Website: lowes
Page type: receipt
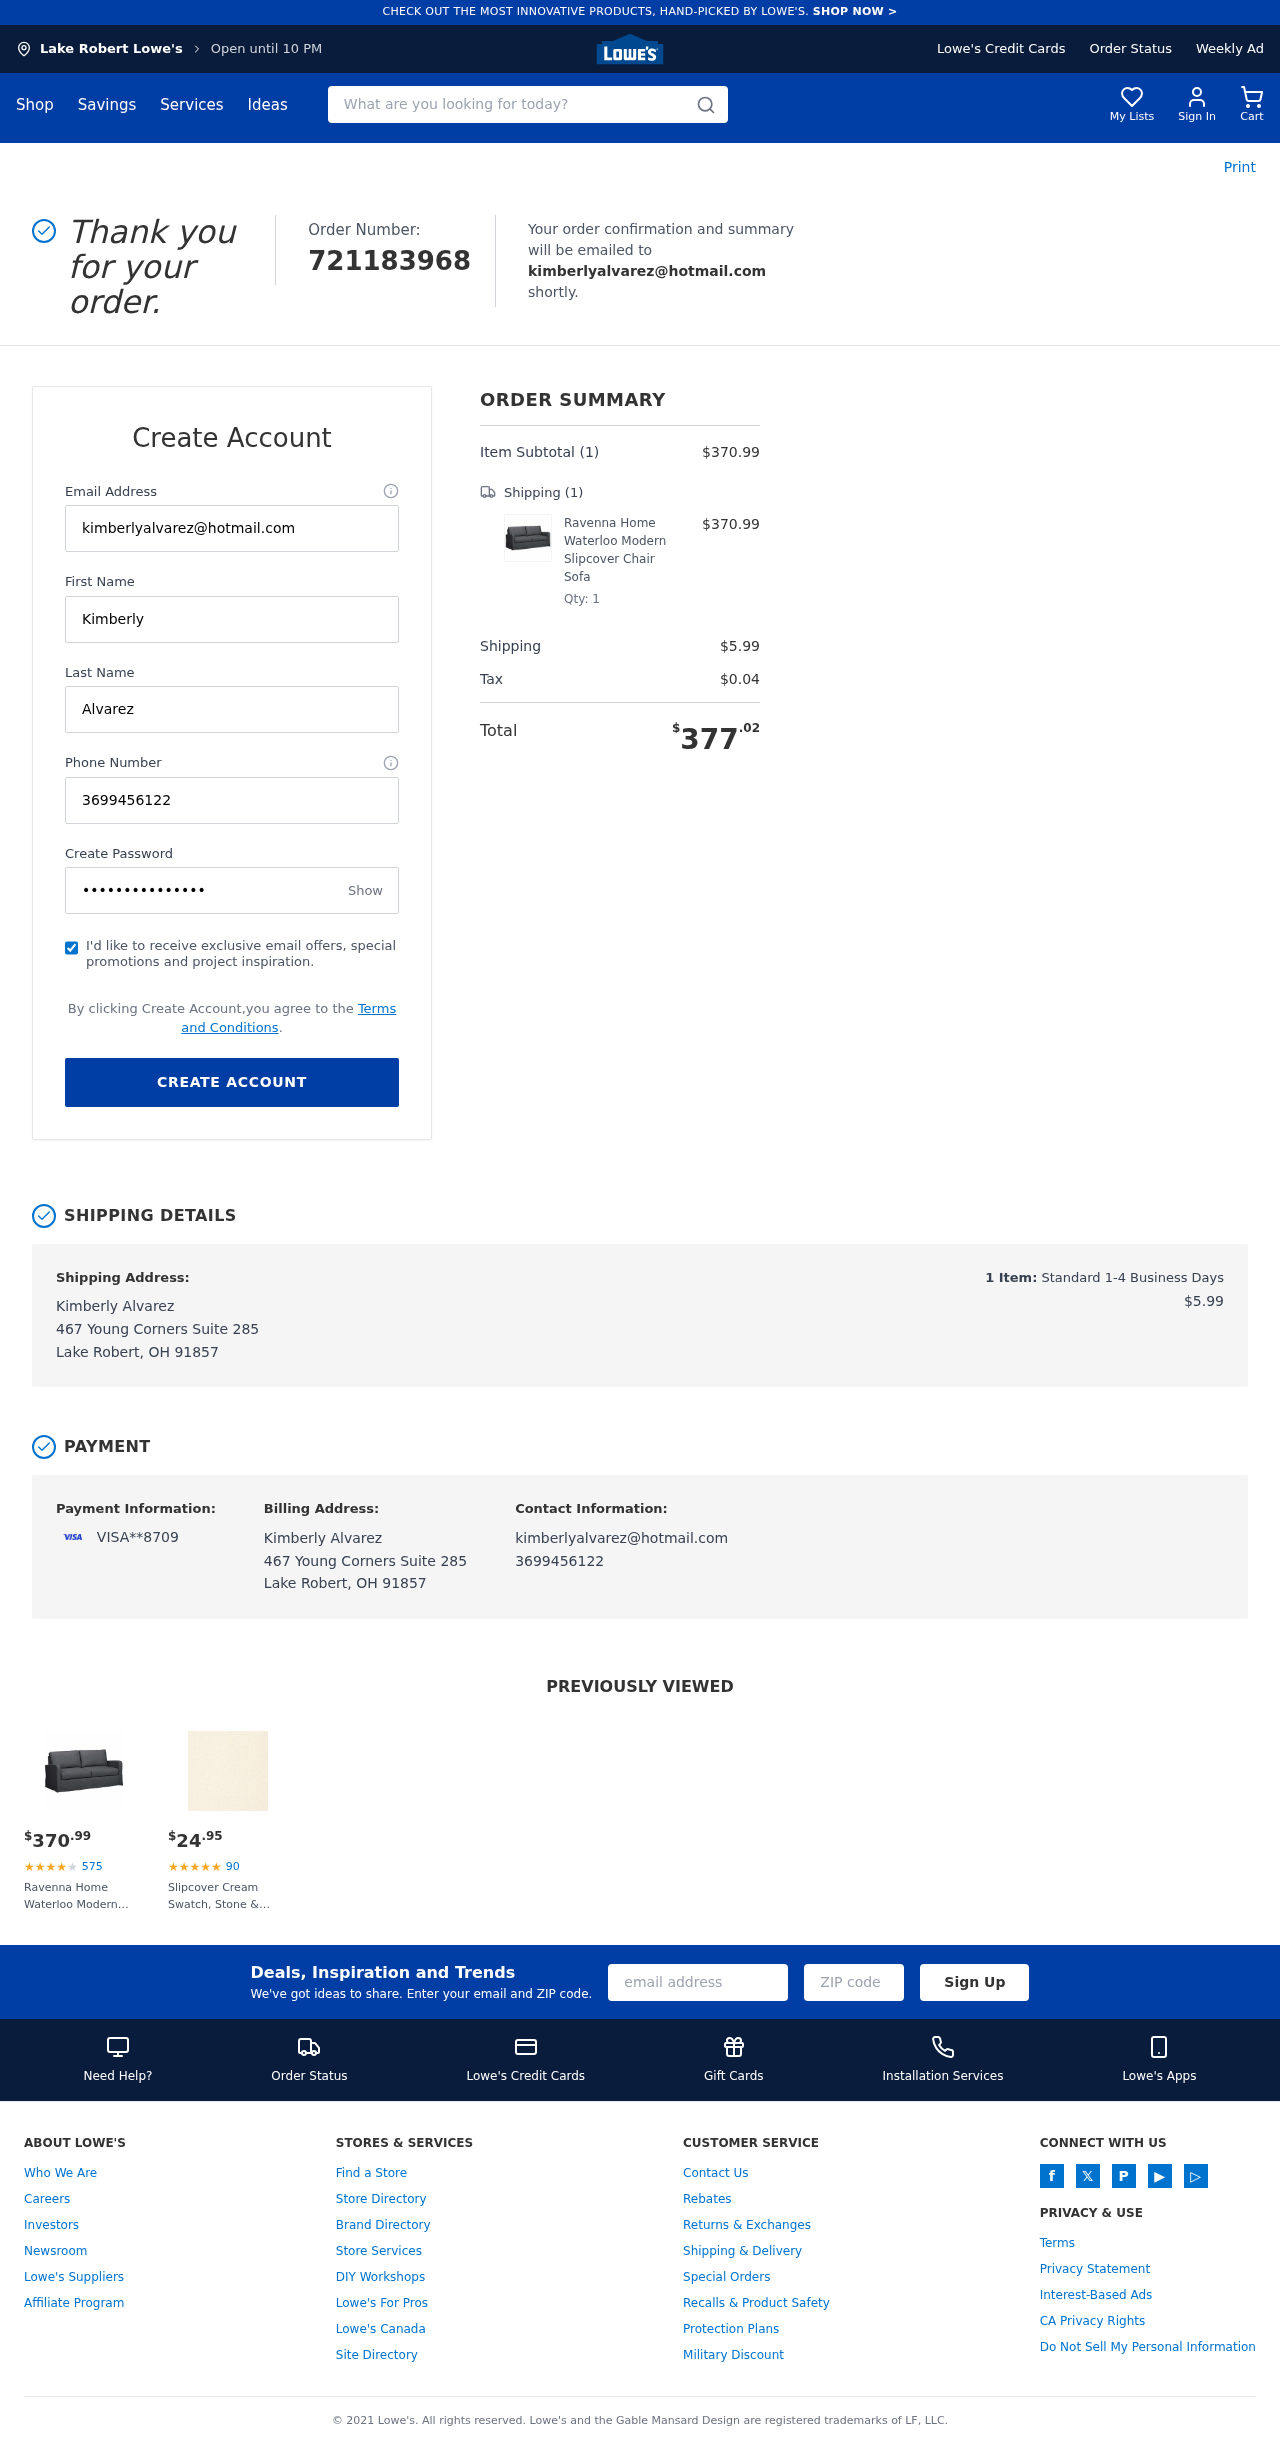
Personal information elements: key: PII_CARD_LAST4
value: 8709
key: PII_CARD_TYPE
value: VISA
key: PII_CITY
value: Lake Robert
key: PII_EMAIL
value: kimberlyalvarez@hotmail.com
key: PII_FULLNAME
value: Kimberly Alvarez
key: PII_PHONE
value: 3699456122
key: PII_STREET
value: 467 Young Corners Suite 285
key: PII_FIRSTNAME
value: Kimberly
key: PII_LASTNAME
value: Alvarez
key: PII_CITY_STATE_ZIP
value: Lake Robert, OH 91857
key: PII_FULLNAME2
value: Kimberly Alvarez
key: PII_FULLNAME3
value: Kimberly Alvarez
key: PII_FIRSTNAME2
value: Kimberly
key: PII_FIRSTNAME3
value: Kimberly
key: PII_LASTNAME2
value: Alvarez
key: PII_LASTNAME3
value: Alvarez
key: PII_FIRSTNAME_DERIVED
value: Kimberly
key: PII_LASTNAME_DERIVED
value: Alvarez
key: PII_FULLNAME_DERIVED
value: Kimberly Alvarez
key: PII_NAME_FULL_DERIVED
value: Kimberly Alvarez
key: PII_STREET2
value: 467 Young Corners Suite 285
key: PII_CITY_STATE_ZIP2
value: Lake Robert, OH 91857
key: PII_EMAIL2
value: kimberlyalvarez@hotmail.com
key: PII_EMAIL3
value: kimberlyalvarez@hotmail.com
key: PII_PHONE_LINE
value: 6122
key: PII_PHONE_SUFFIX
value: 6122
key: PII_PHONE2
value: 3699456122
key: PII_PHONE3
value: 3699456122
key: PII_PHONE_NUMERIC
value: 3699456122
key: PII_PHONE_LINE_NUMERIC
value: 6122
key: PII_PHONE_SUFFIX_NUMERIC
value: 6122
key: PII_PHONE2_NUMERIC
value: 3699456122
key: PII_PHONE3_NUMERIC
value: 3699456122
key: PII_PHONE_DIGITS
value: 3699456122
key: PII_PHONE_LAST4
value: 6122
Product elements: key: PRODUCT1_NAME
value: Ravenna Home Waterloo Modern Slipcover Chair Sofa
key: PRODUCT1_PRICE
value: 370.99
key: PRODUCT1_QUANTITY
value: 1
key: PRODUCT2_NAME
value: Slipcover Cream Swatch, Stone & Beam
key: PRODUCT2_NUM_RATINGS
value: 90
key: PRODUCT2_PRICE
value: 24.95
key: PRODUCT1_PRICE2
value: $370.99
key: PRODUCT1_RATING2
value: ★
★
★
★
★
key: PRODUCT1_NUM_RATINGS2
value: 575
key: PRODUCT1_NAME2
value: Ravenna Home Waterloo Modern Slipcover Chair Sofa
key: PRODUCT2_RATING
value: ★
★
★
★
★
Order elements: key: ORDER_ID
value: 721183968
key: ORDER_NUM_ITEMS
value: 1
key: ORDER_SUBTOTAL
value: $370.99
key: ORDER_NUM_ITEMS2
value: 1
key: ORDER_SHIPPING_COST
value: $5.99
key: ORDER_TAX
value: $0.04
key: ORDER_TOTAL
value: $377.02
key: ORDER_NUM_ITEMS3
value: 1
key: ORDER_SHIPPING_COST2
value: $5.99
Search elements: key: HEADER_SEARCH
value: What are you looking for today?